Question: I am having a problem about showing total in groups.
Here is my scenario, I have a report grouped by area and by product.
What I already have is the row for area group.
What I want to do is to show the total qty of product per area before the row for the next group. Currently, it shows the total after every row.
Here is my code.
'''
<?php if (isset($summaryPerArea)): ?>
<div class="col-lg-12">
<table id="" class="table table-bordered table-condensed table-striped">
<thead>
<tr>
<th>Area</th>
<th>Material</th>
<th>Quantity</th>
</tr>
</thead>
<tbody>
<?php
$prevArea = '';
$total = 0;
$currentQty = 0;
?>
<?php foreach ($summaryPerArea as $key => $value): ?>
<?php $currentQty = $value['totalQty']; ?>
<?php $total += $value['totalQty']; ?>
<?php if ($value['area'] != $prevArea): ?>
<tr class="bg-info">
<?php if ($key != 0) {$total = $currentQty;} ?>
<td colspan="3"><?php echo $value['area']; ?></td>
<?php $prevArea = $value['area']; ?>
</tr>
<?php endif; ?>
<tr>
<td><?php echo $value['area']; ?></td>
<td><?php echo $value['material']; ?></td>
<td><?php echo $value['totalQty']; ?></td>
</tr>
<?php if ($value['area'] == $prevArea): ?>
<tr class="bg-success">
<td colspan="3"><?php echo $total; ?></td>
</tr>
<?php endif; ?>
<?php endforeach ?>
</tbody>
</table>
</div>
<?php endif ?>
'''
query:
'''
SELECT d.SOffcNm as area,
c.ProdNm as material,
SUM(Qty) as totalQty
FROM BigEMerchandiser.dbo.tbl_Delivery_H as a
INNER JOIN BigEMerchandiser.dbo.tbl_Delivery_D as b
ON a.TransCtr = b.TransCtr
INNER JOIN BigESales.dbo.tbl_Materials as c
ON b.Material = c.ExtMatGrp
INNER JOIN BigESales.dbo.tbl_Customers as d
ON a.CustCode = d.CustCode
WHERE d.SOffc LIKE ISNULL('%' + @area + '%', d.SOffc)
AND a.DtRcv BETWEEN @DtRcvFrom AND @DtRcvTo
GROUP BY d.SOffcNm,
c.ProdNm
ORDER BY d.SOffcNm asc
'''
current result:

Thankyou. I appreciate your help.
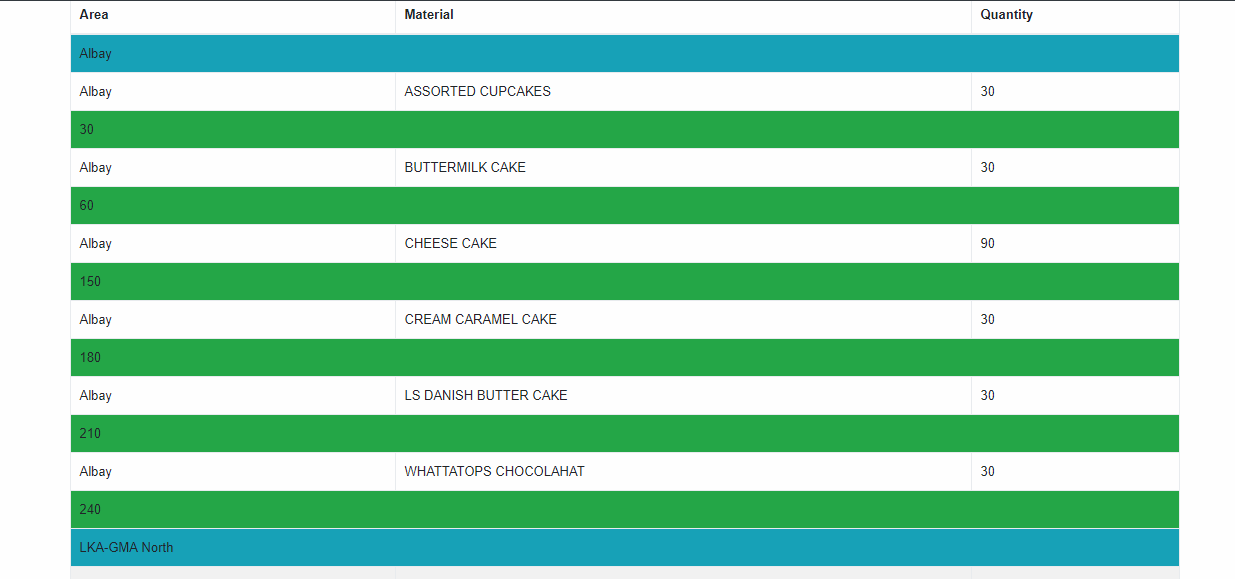
Answer: try to change your code according to the comments in the code below (only the foreach part)
'''
<?php foreach ($summaryPerArea as $key => $value): ?>
<?php if ($value['area'] != $prevArea and $prevArea): // show total when changing area from second area onward ?>
<tr class="bg-success">
<td colspan="3"><?php echo $total; ?></td>
</tr>
<?php $total = 0; // reset the total after displaying it ?>
<?php endif; ?>
<?php if ($value['area'] != $prevArea):// show area header at every area change ?>
<tr class="bg-info">
<td colspan="3"><?php echo $value['area']; ?></td>
</tr>
<?php endif; ?>
<?php //$currentQty = $value['totalQty']; // does not needed ?>
<?php $total += $value['totalQty']; ?>
<tr>
<td><?php echo $value['area']; ?></td>
<td><?php echo $value['material']; ?></td>
<td><?php echo $value['totalQty']; ?></td>
</tr>
<?php $prevArea = $value['area']; // set prevArea to the processed row ?>
<?php endforeach ?>
<?php // show the last total ?>
<tr class="bg-success">
<td colspan="3"><?php echo $total; ?></td>
</tr>
'''
notice that the order of the rows are repeated as follows:
'''
--area total--
--area header--
--area item--
'''
and followed by:
'''
--area total--
'''
on the first foreach, 'prevArea' is still '''' so the first condition in the '--area total--' ('and $prevArea') would result in 'false', so that the '--area total--' is suppressed, but the '--area header--' does not have that condition, so the '--area header--' is not suppressed.